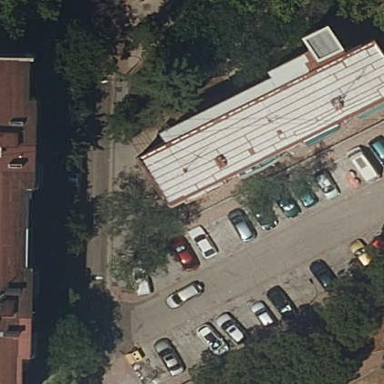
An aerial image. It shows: View of apartment building.